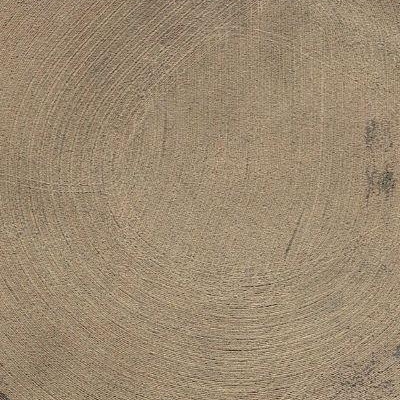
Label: bField